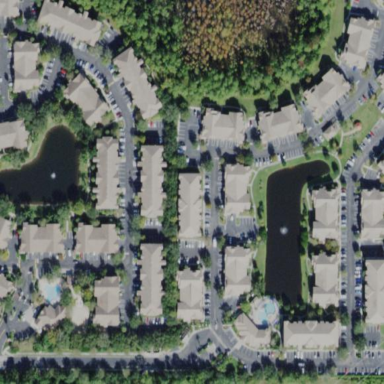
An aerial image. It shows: Condominium in residential area.